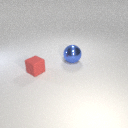
large blue metal sphere to the right of small red rubber cube